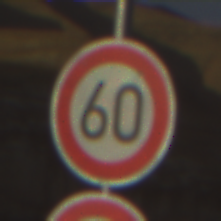
Verkehrszeichen: Geschwindigkeit60
Zusatzzeichen unten: UeberholverbotKraftfahrzeuge
Umgebung: Outdoor, Nature
Tageszeit: SunriseSunset
Wetter: PartlyCloudy
Licht: Natural
Jahreszeit: NotSpecified
Kontrast: HighContrast